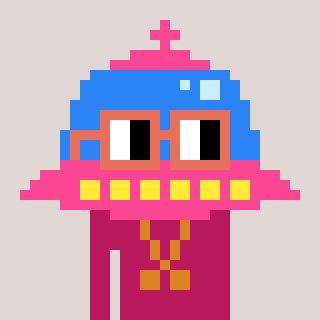
a pixel art character with square orange glasses, a ufo-shaped head and a darkpink-colored body on a warm background